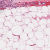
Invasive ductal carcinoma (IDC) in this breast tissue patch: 1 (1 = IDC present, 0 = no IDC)